Question: I have a problem of algorithm. I don't know if stackoverflow is the right place to post it but since I use matlab and want to do this with it, I post it there.
My problem is the following : I have a set of data and I do not know much about it except the fact that at the end of this set, the points have to be quite linear. I want to make a linear fit of these points that are linearly distributed without using the part that is not.
(an image is always better to understand) :
As you see there, I have the blue data, that is not linear but that has a linear part at the end (red part). What I would want, is to find an algorithm that allows me to know when the behaviour of the data curve ends its linearity.
I don't know if I'm clear ?
I've tried by taking a few points at the right and make a linear fit of those few points. Then add some points to the few and check if those are "near enough" of the linear fit. Then make once more a linear fit with the added points and so on but I think it's not the best solution because the "first" points have lot of noise (which is not represented here on the image)...
Do you have any idea or proposition or link ?
Thank you !
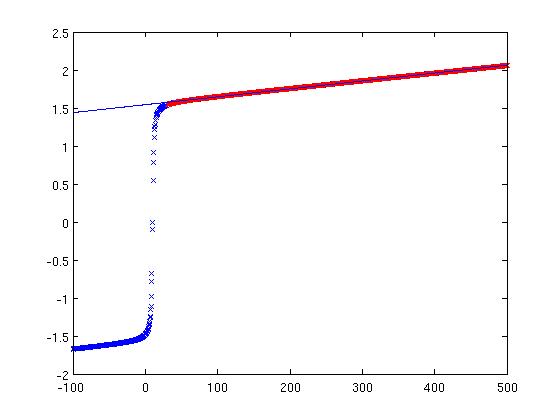
Answer: > What I would want, is to find an algorithm that allows me to know when the behaviour of the data curve ends its linearity.
Linear data has a particularly nice property, it has constant slope. The second derivative of a linear section should be approximately zero.
Use a spline fit (with some kind of smoothing if the data is noisy) to get a continuous version of your data, call it 'g(x)'. When 'g''(x) ~ 0', i.e. when the second derivative is small, this is a linear section.